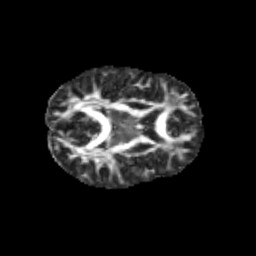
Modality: FA
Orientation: axial
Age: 11
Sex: female
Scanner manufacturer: siemens
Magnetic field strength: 3 T
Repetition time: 3.8 s
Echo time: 0.07 s